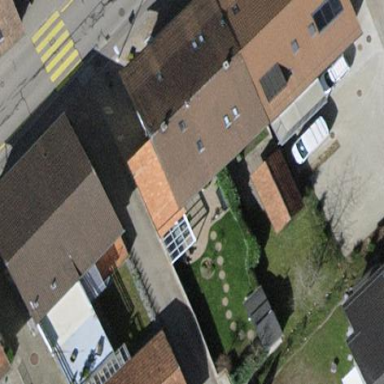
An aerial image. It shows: Terrace building.